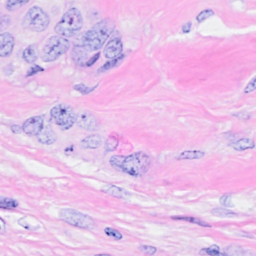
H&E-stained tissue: Breast